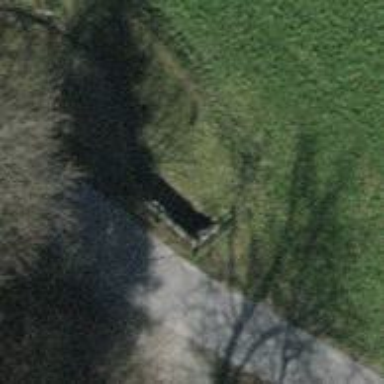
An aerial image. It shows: Tunnel.